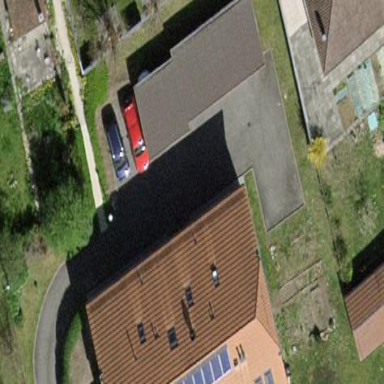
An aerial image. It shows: Group of garages.